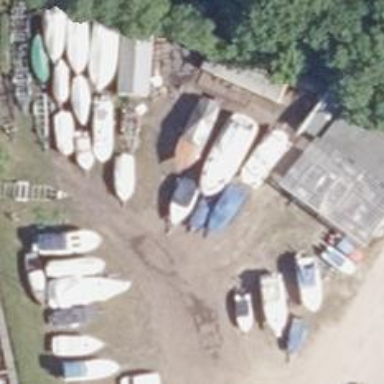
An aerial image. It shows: Boat shop.